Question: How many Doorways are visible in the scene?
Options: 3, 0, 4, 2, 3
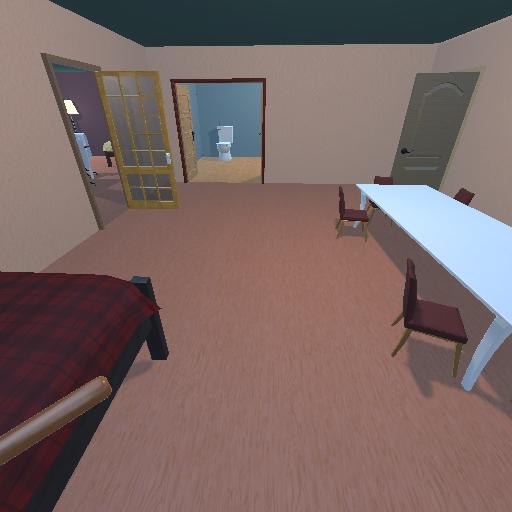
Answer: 3